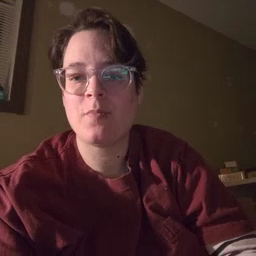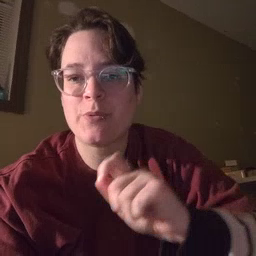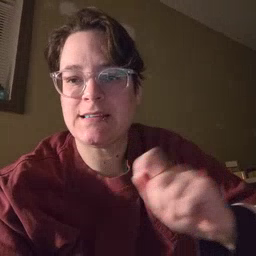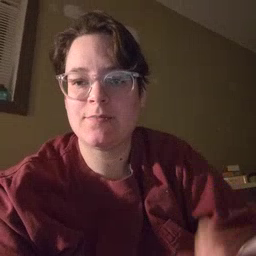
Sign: pen